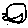
Label: zigzag